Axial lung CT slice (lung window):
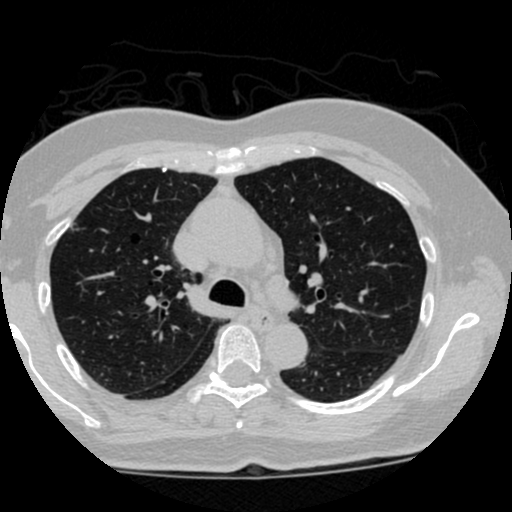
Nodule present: no